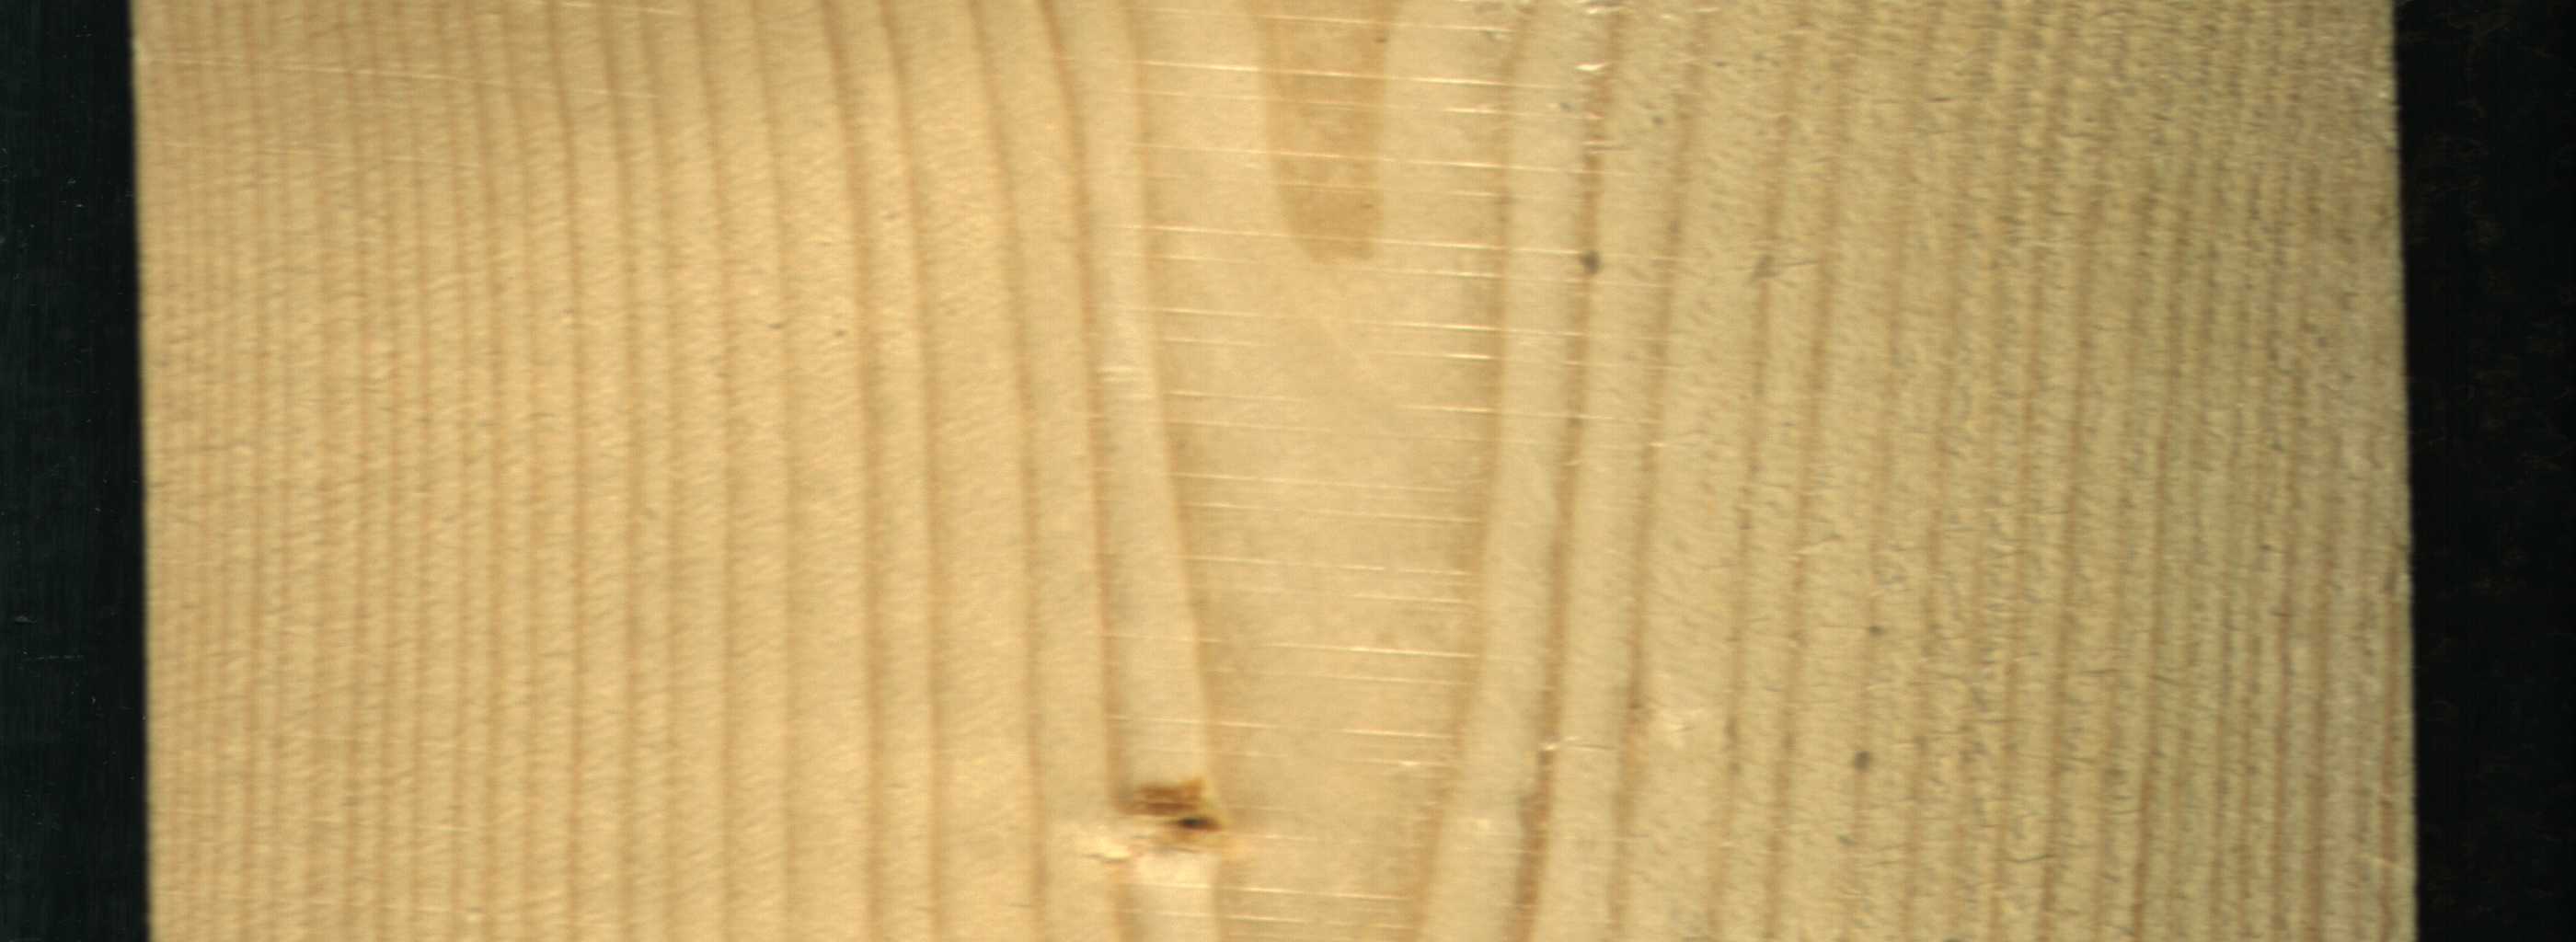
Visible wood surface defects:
Live_Knot